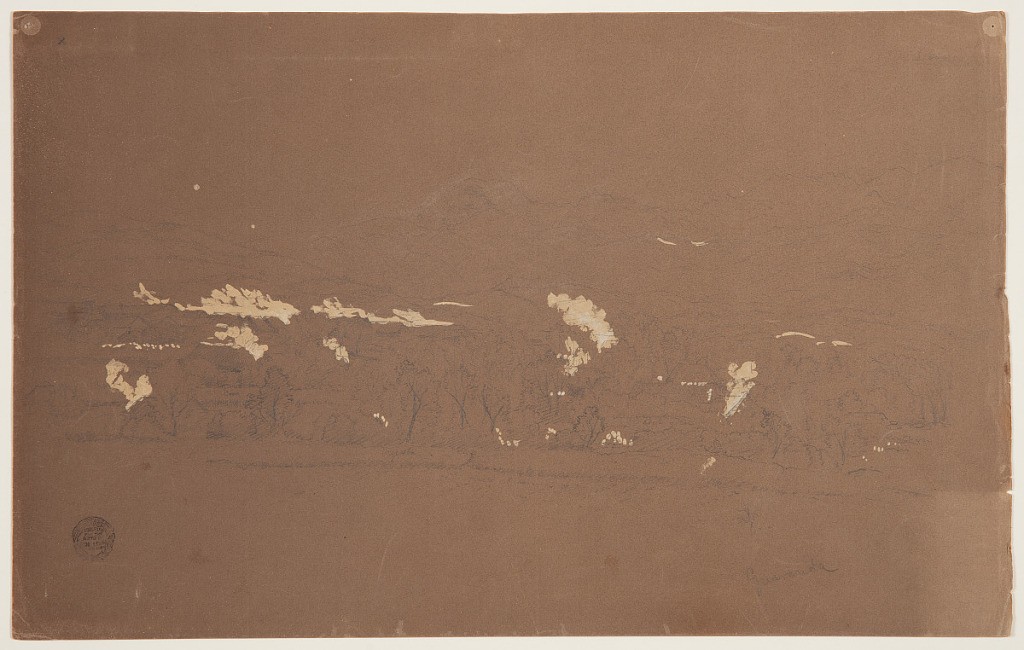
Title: Partial View of Guaranda, Ecuador
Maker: Frederic Edwin Church, American, 1826–1900
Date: June 3, 1857
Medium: Graphite, brush and white gouache on tan wove paper
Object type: Drawing
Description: Landscape sketch showing view of Guaranda, Ecuador and surrounding mountainous landscape. Grassy foreground leads to the town in the middle distance, where numerous buildings and trees stretch horizontally across the composition. In the background, rugged mountains increase in height as they extend into the distance, where Chimborazo looms over the horizon at center.